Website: macys
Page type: delivery-shipping
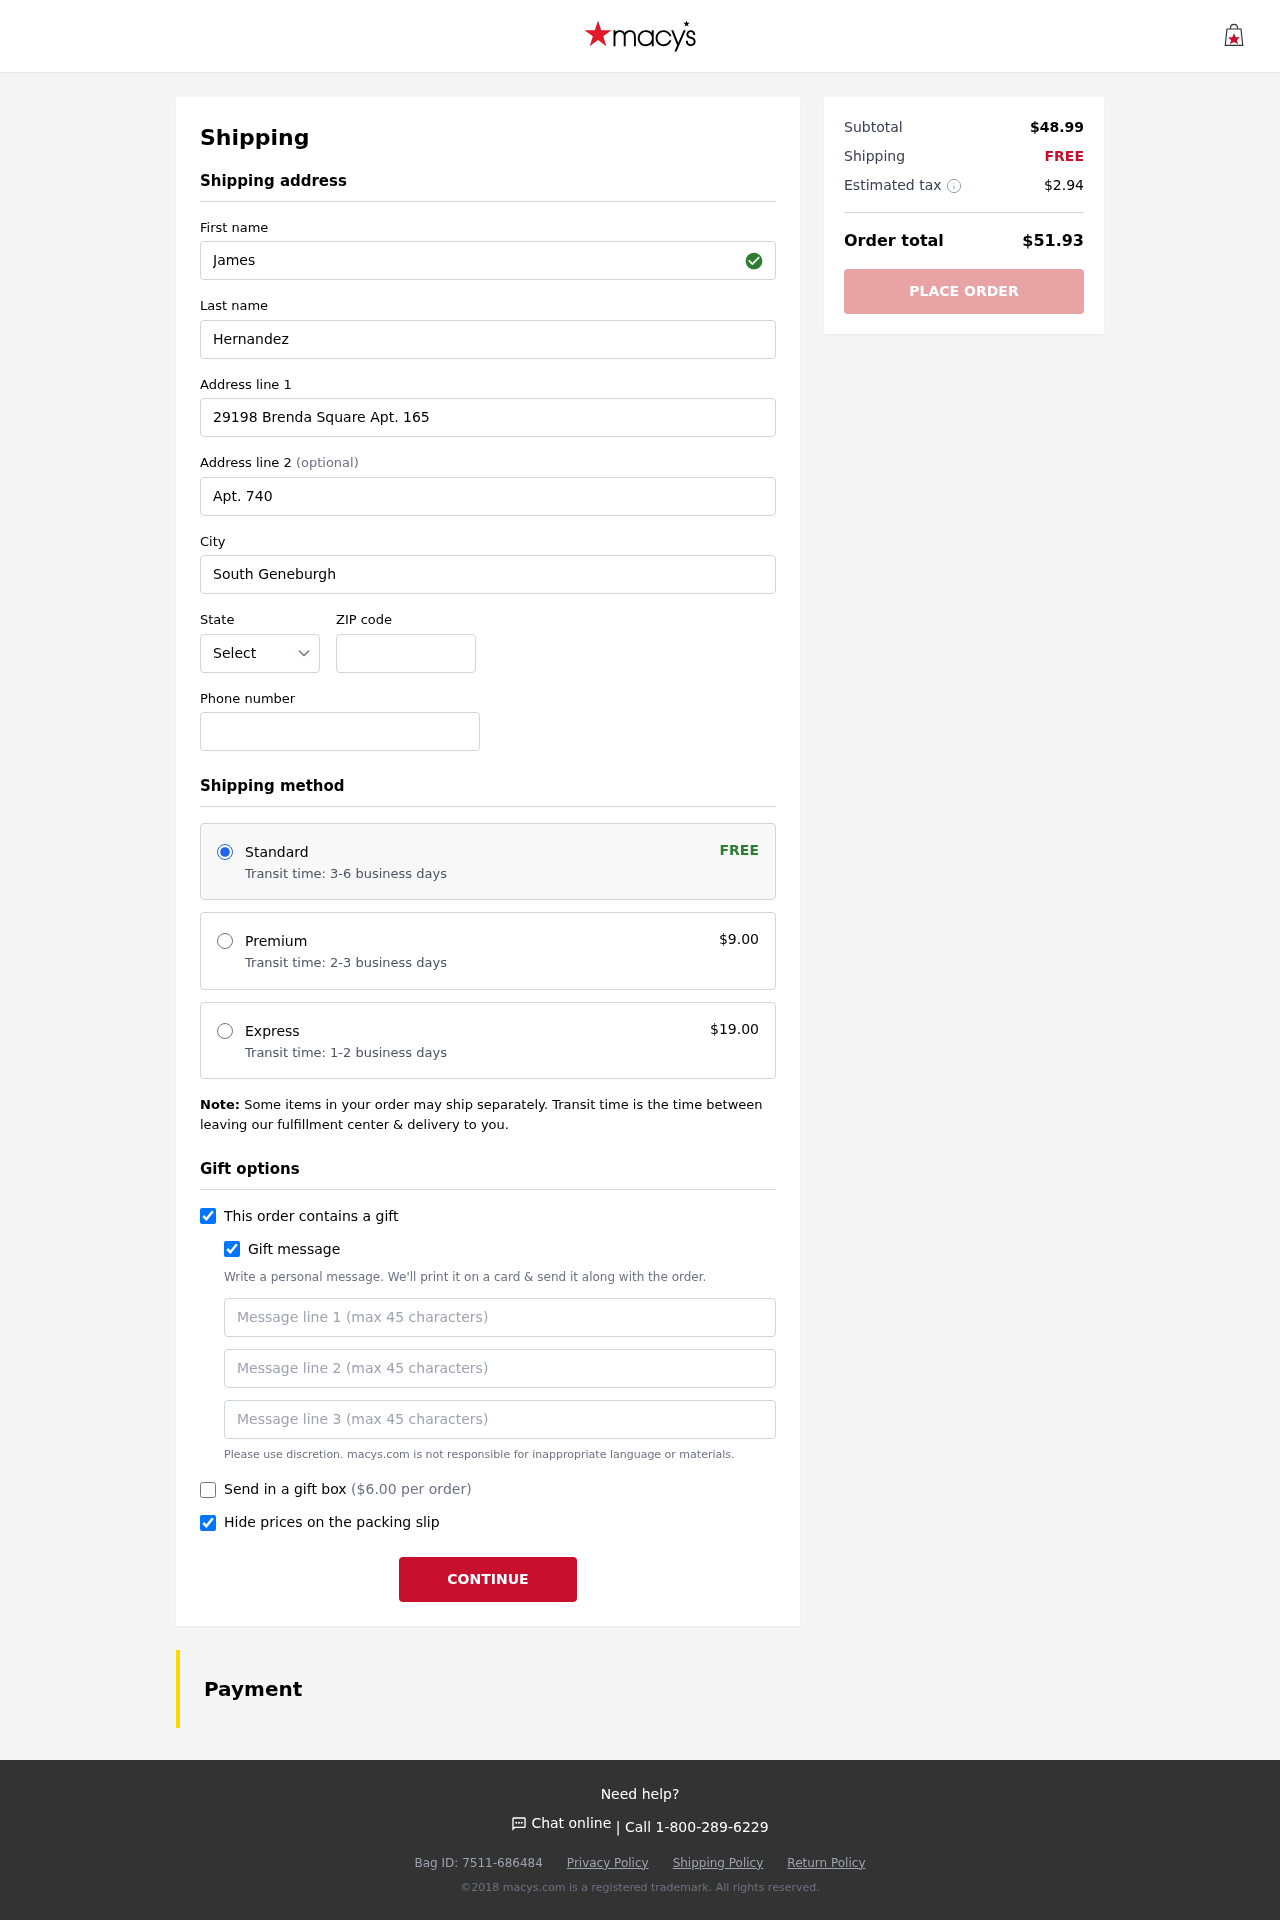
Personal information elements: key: PII_STATE_ABBR
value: UT
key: PII_FIRSTNAME
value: James
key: PII_LASTNAME
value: Hernandez
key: PII_STREET
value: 29198 Brenda Square Apt. 165
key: PII_STREET2
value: Apt. 740
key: PII_CITY
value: South Geneburgh
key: PII_POSTCODE
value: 57219
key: PII_PHONE
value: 3355467359
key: PII_GIFT_MESSAGE
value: Hey Bradley, I remembered how much you wanted a stylish pair of heels for those upcoming events, so I couldn't resist grabbing these for you! Can't wait to see you rock them. Enjoy!  James
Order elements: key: ORDER_SHIPPING_STANDARD
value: Transit time: 3-6 business days
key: ORDER_SHIPPING_COST
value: FREE
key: ORDER_SHIPPING_PREMIUM
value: Transit time: 2-3 business days
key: ORDER_SHIPPING_PREMIUM_PRICE
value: $9.00
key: ORDER_SHIPPING_EXPRESS
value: Transit time: 1-2 business days
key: ORDER_SHIPPING_EXPRESS_PRICE
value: $19.00
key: ORDER_GIFT_BOX_PRICE
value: ($6.00 per order)
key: ORDER_SUBTOTAL
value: $48.99
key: ORDER_SHIPPING_COST2
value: FREE
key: ORDER_TAX
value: $2.94
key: ORDER_TOTAL
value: $51.93